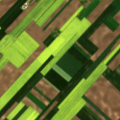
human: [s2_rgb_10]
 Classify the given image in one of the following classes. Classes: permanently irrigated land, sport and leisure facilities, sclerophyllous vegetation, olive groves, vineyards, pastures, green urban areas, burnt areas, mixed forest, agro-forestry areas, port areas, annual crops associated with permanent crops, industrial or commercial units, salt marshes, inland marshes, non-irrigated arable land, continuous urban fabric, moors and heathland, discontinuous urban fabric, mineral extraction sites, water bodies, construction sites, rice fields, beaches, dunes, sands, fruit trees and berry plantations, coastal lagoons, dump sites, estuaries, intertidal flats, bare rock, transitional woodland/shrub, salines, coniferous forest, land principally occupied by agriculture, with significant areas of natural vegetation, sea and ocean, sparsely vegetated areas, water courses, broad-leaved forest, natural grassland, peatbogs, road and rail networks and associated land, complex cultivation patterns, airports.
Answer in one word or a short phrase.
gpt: non-irrigated arable land, complex cultivation patterns